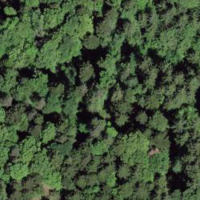
EUNIS habitat code: 43
Species observed at this site:
Lonicera acuminata